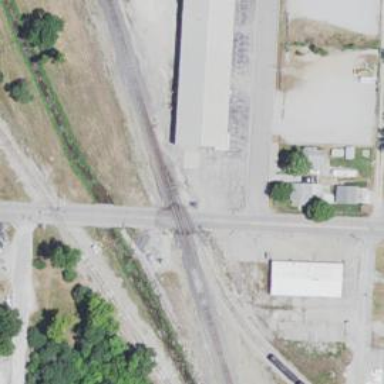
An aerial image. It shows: Junction on the railway.